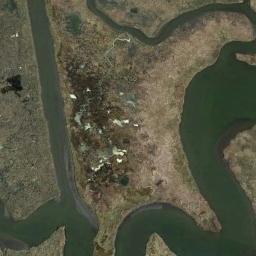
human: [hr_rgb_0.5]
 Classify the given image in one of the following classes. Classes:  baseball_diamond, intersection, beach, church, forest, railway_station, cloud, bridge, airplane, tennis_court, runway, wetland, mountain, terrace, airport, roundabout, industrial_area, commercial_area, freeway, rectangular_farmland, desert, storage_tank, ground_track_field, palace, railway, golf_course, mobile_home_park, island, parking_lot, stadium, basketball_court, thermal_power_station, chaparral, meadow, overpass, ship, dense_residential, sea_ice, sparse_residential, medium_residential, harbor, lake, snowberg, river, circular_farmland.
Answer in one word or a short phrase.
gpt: wetland